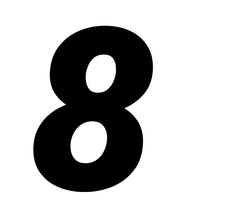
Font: Roboto-Italic_Black_Italic